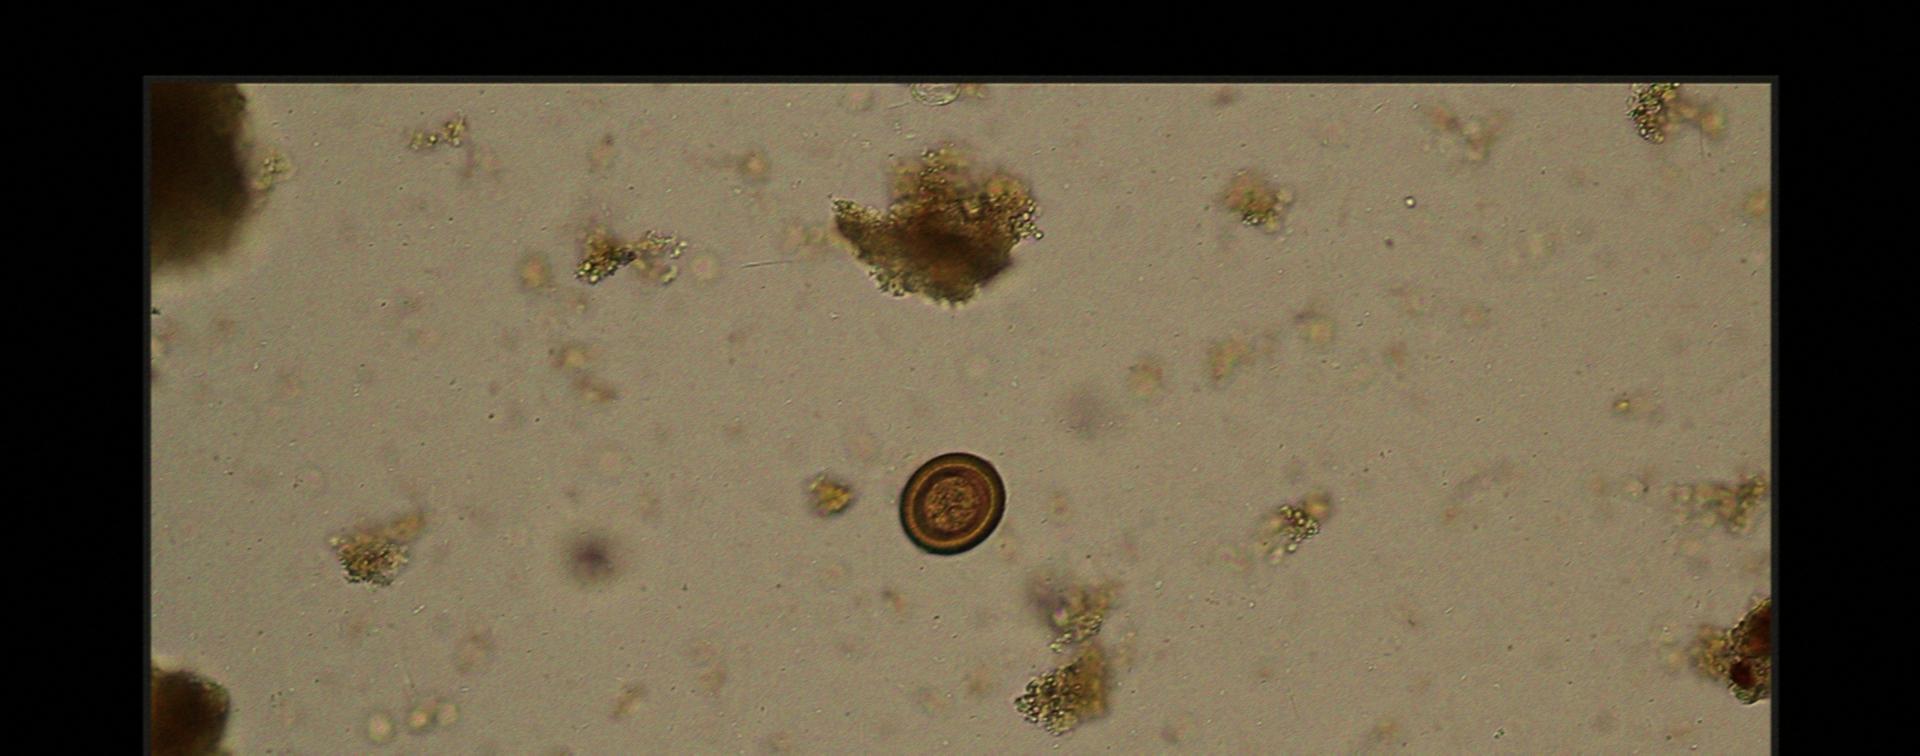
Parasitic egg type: Taenia spp. egg